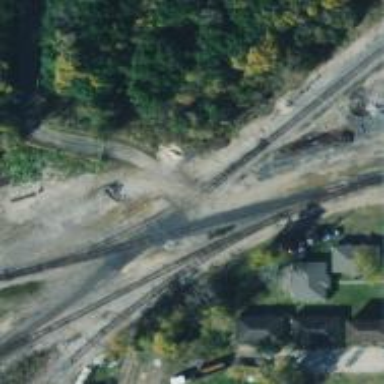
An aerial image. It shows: Railway crossing.